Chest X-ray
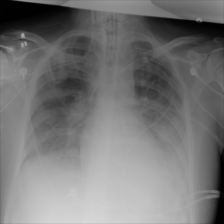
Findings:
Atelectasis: negative
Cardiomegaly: negative
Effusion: negative
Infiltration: positive
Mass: negative
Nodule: negative
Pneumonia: negative
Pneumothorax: negative
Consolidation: positive
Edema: negative
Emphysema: negative
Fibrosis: negative
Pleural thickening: negative
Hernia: negative